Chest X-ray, PA view. Patient: 44 years old, sex M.
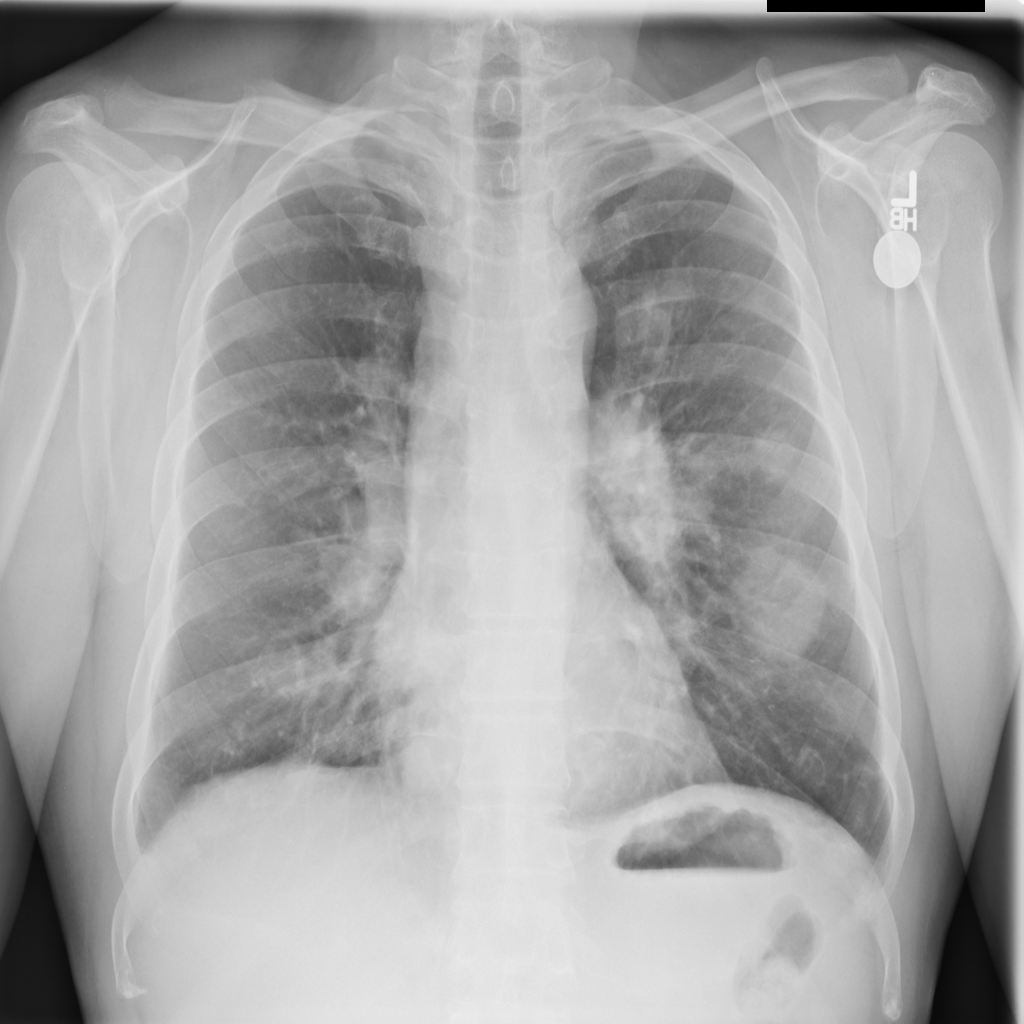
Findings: No Finding